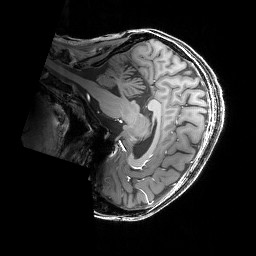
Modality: T1w
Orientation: sagittal
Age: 30
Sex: female
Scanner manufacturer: siemens
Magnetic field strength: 6.98 T
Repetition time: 2.37 s
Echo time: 0.00231 s